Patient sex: F
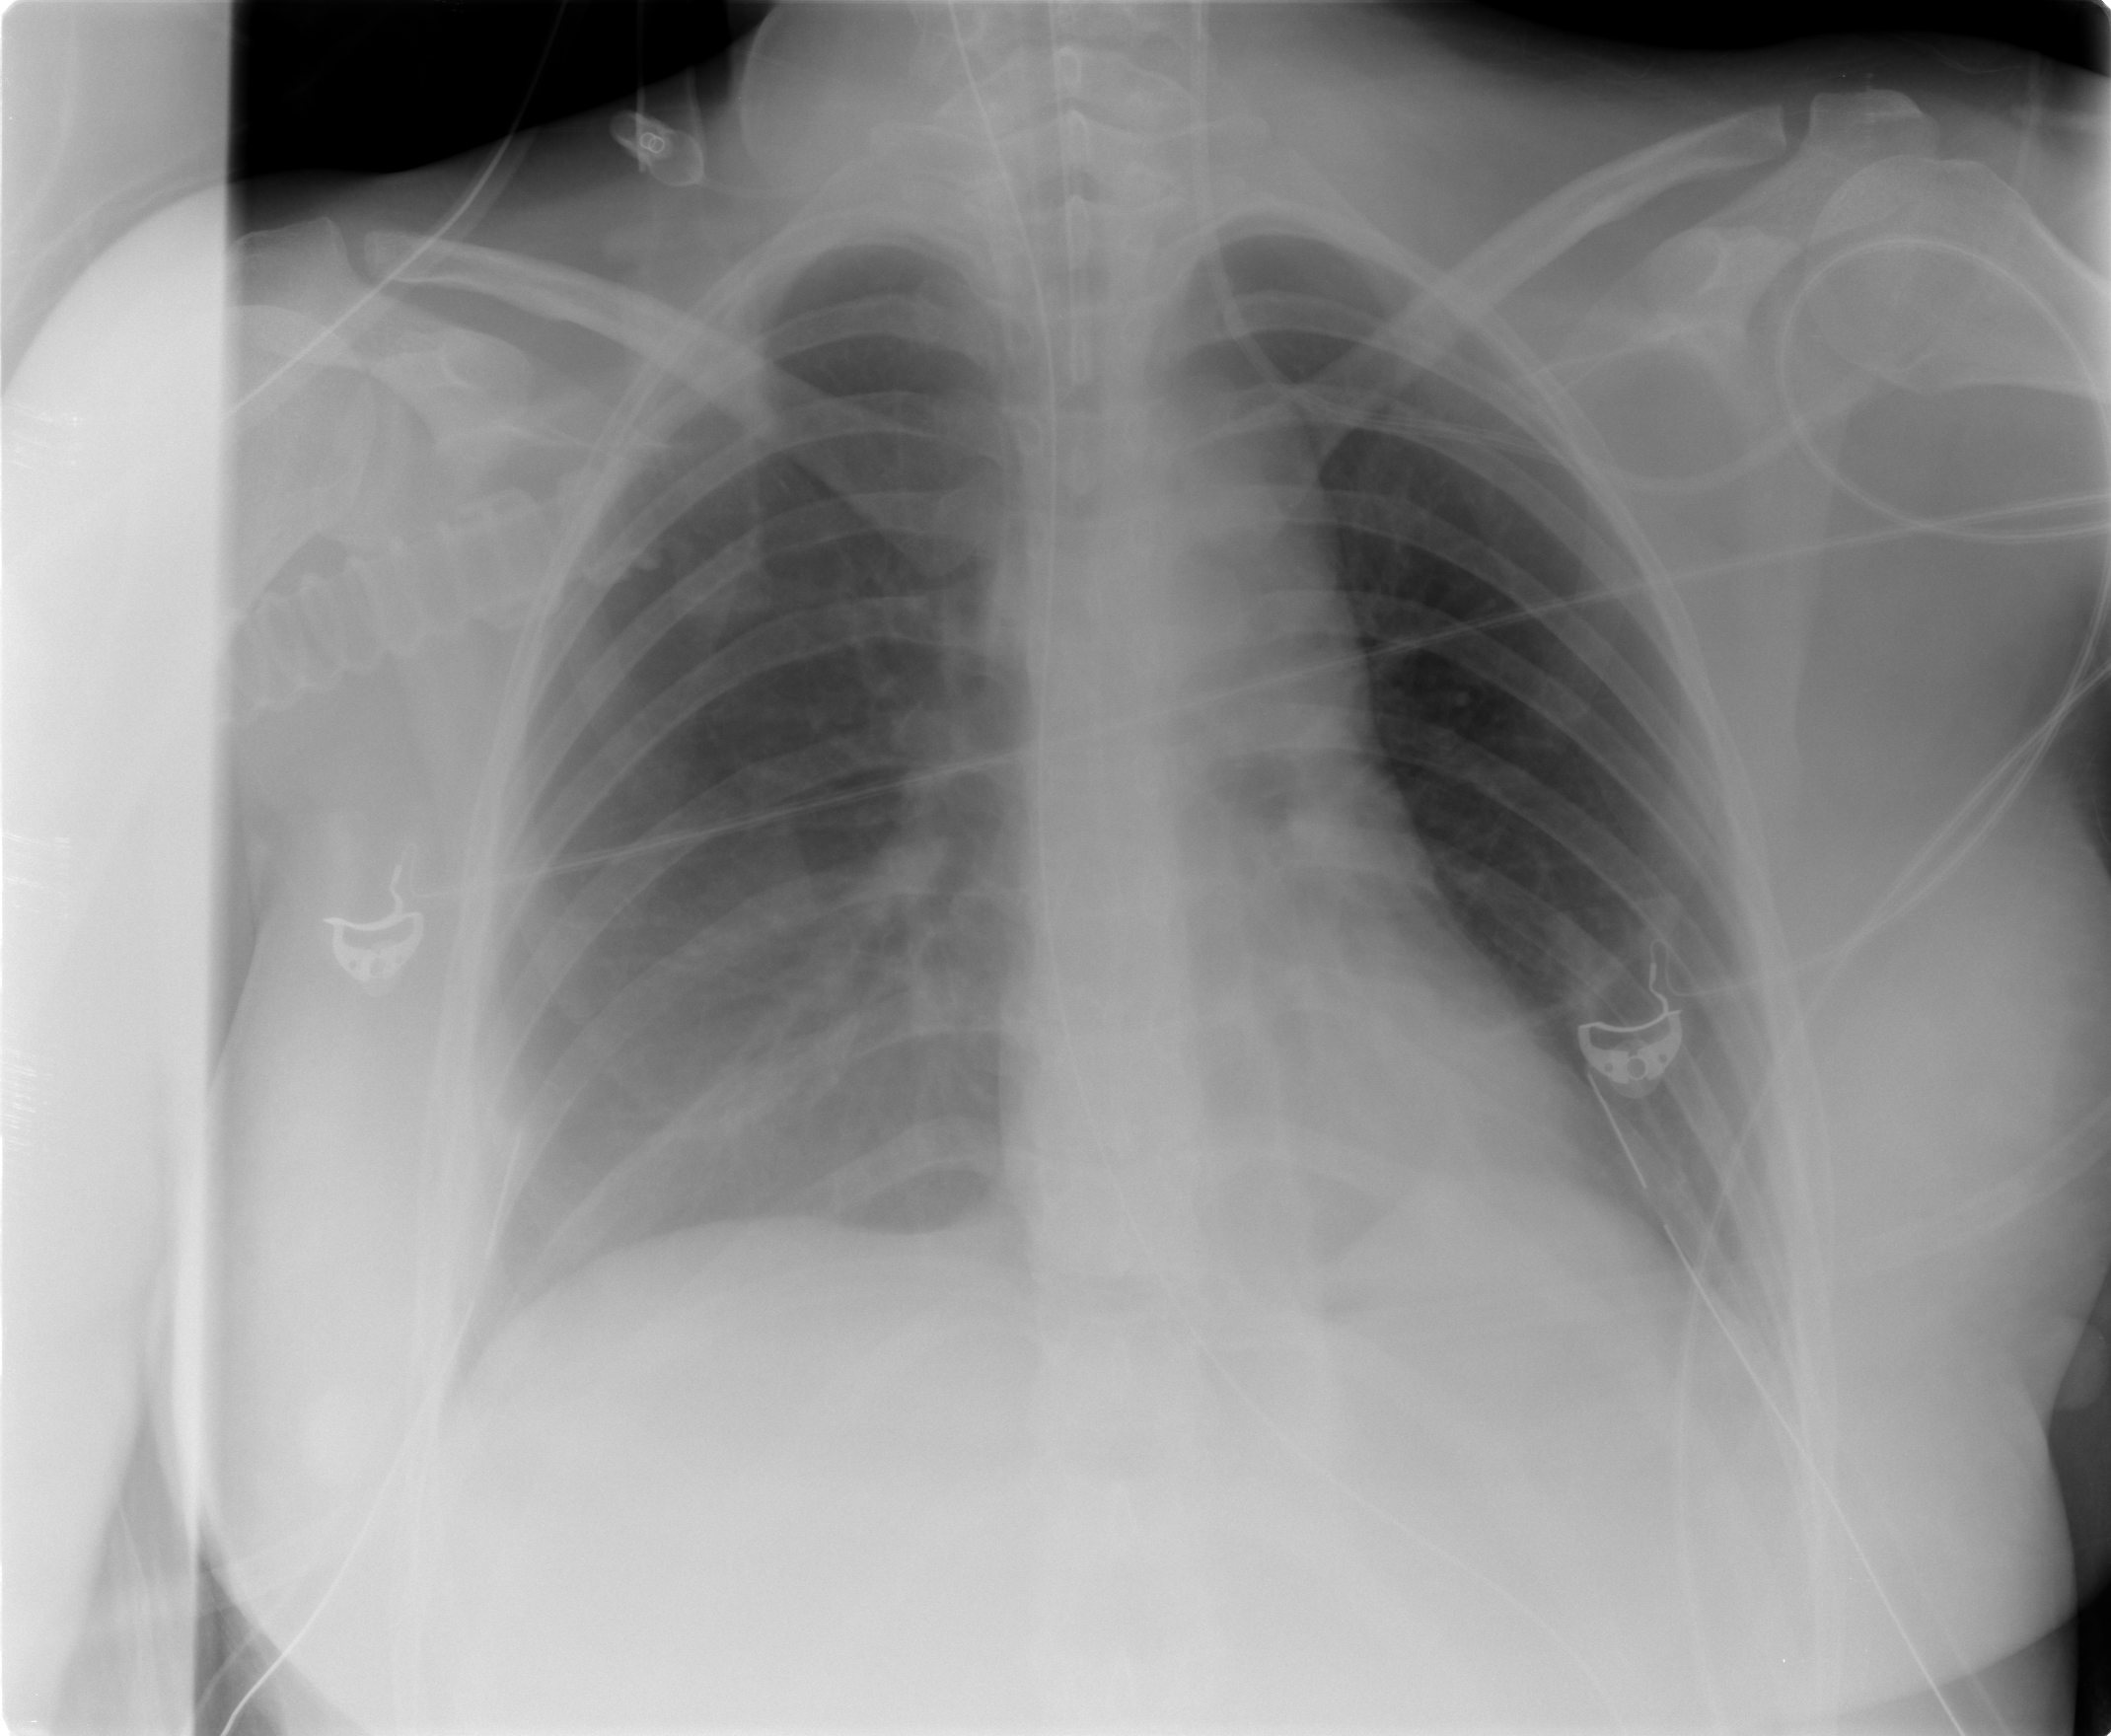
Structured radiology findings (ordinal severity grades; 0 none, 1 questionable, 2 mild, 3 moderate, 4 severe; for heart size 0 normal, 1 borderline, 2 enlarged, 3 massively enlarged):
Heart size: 0
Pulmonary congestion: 0
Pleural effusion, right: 2
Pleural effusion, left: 1
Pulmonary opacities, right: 0
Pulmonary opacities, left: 0
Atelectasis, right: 2
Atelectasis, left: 2